Interaction volume radius: 5 \u00c5
Interaction volume height: 20 \u00c5
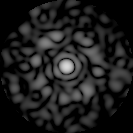
Disorder parameter: 0.8262